Question: Here Is a sample of the table with arrows:

When I press arrow I want to get corresponding target field value
And I want to assign one macro for all arrows.
I have done for first arrow
'''
Sub Arrow()
dim targetField as String
targetField = Sheet1.Cells(11, 4).Value
End Sub
'''
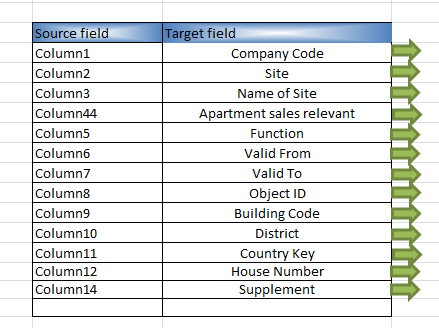
Answer: Found simple solution
'''
Sub Arrow()
Dim r As Range
'find the range of the button clicked.
Set r = ActiveSheet.Shapes(Application.Caller).TopLeftCell
targetField = r.Offset(0, -1)
End Sub
'''